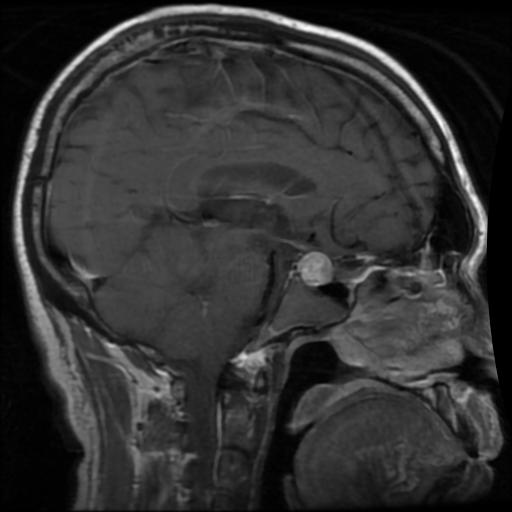
Label: pituitary